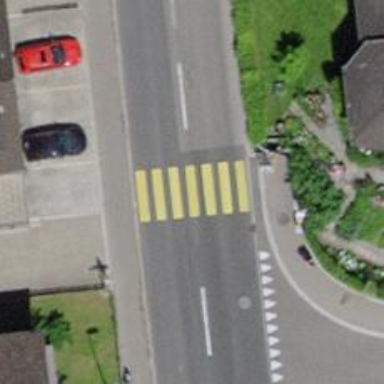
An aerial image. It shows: Uncontrolled zebra crossing on the road.